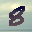
Label: 8